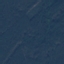
Land use / land cover: Forest